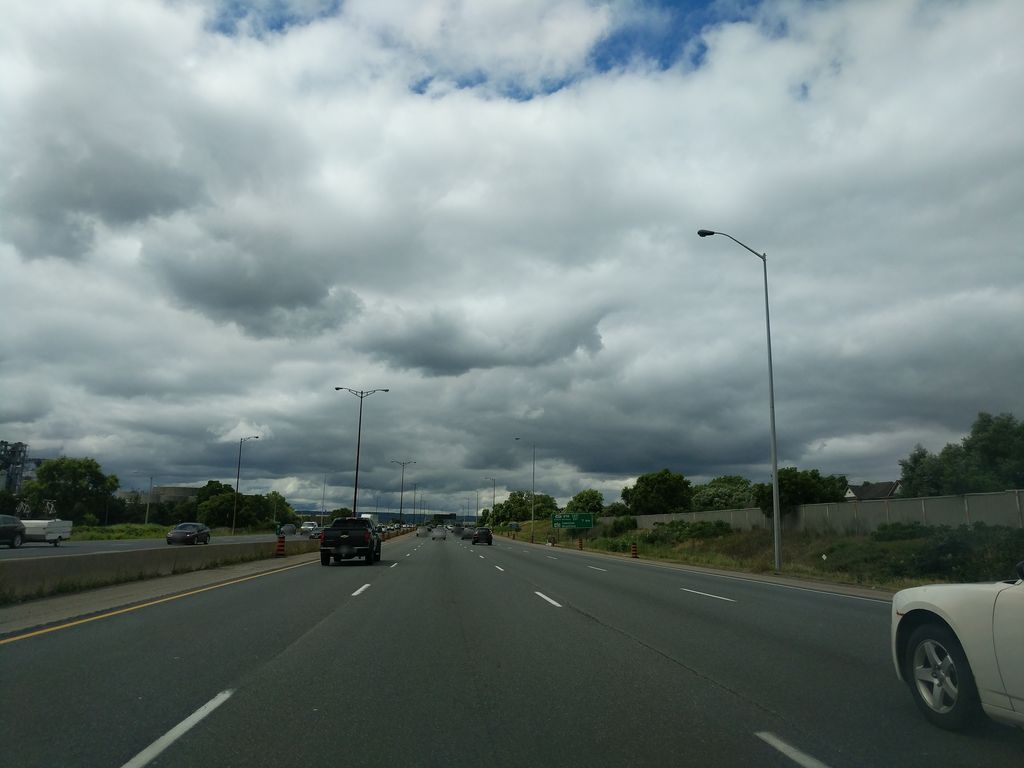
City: hamilton